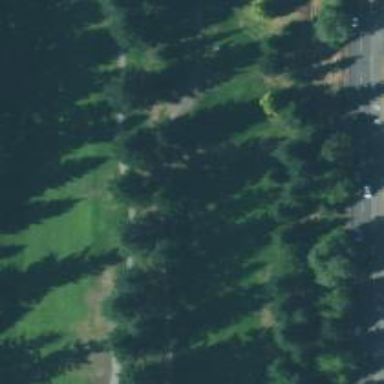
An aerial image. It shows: Path designated for golf carts.